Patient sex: M
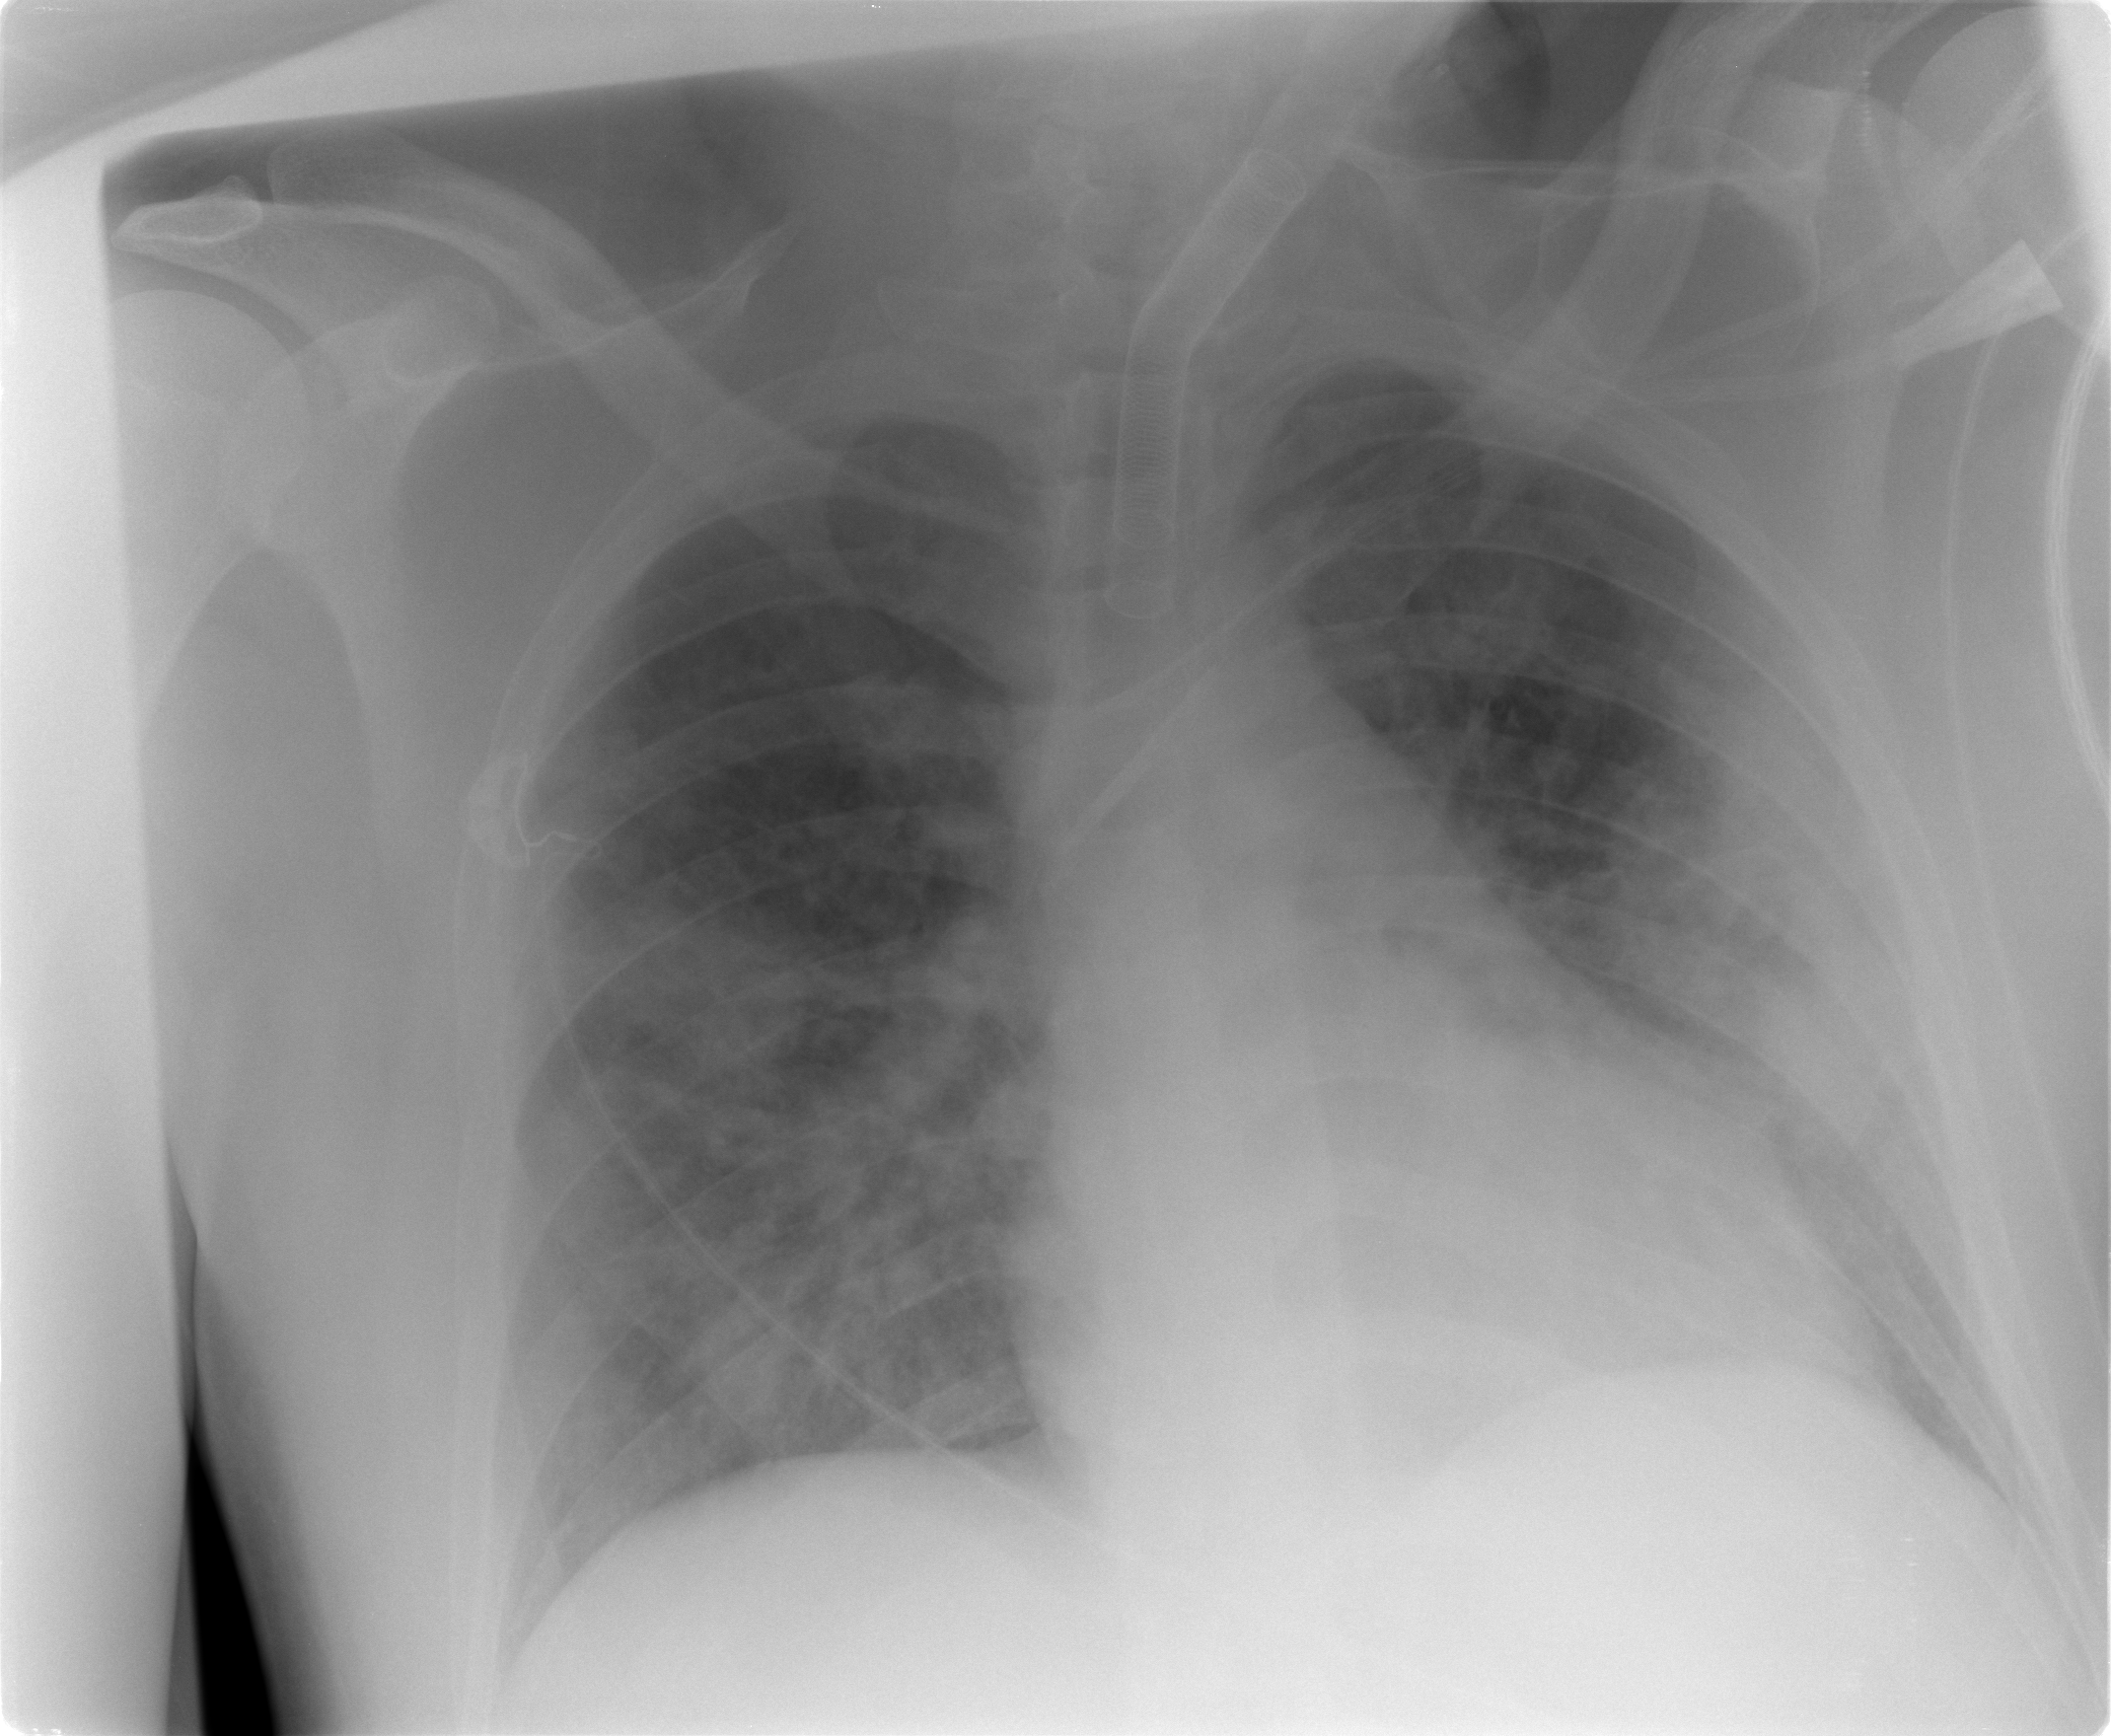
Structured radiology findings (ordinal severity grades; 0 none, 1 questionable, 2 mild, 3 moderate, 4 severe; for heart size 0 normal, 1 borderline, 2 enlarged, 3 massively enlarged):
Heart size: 0
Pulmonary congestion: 2
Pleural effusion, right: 0
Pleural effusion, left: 0
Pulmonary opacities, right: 2
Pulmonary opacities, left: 3
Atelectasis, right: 2
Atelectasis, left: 2